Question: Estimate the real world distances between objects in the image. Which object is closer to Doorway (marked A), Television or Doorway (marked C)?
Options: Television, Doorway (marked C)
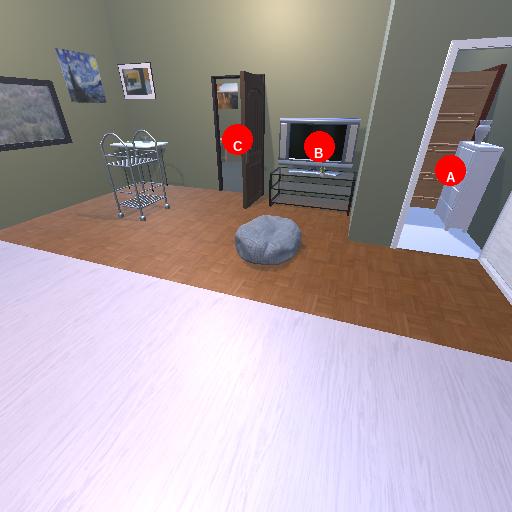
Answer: Television